Question: in my project I want to crop the ROI of an image. For this I create a map with the regions of interesst. Now I want to crop the area which has the most important pixels (black is not important, white is important).
Has someone an idea how to realize it? I think this is a maximazion problem
The red border in the image below is an example how I want to crop this image

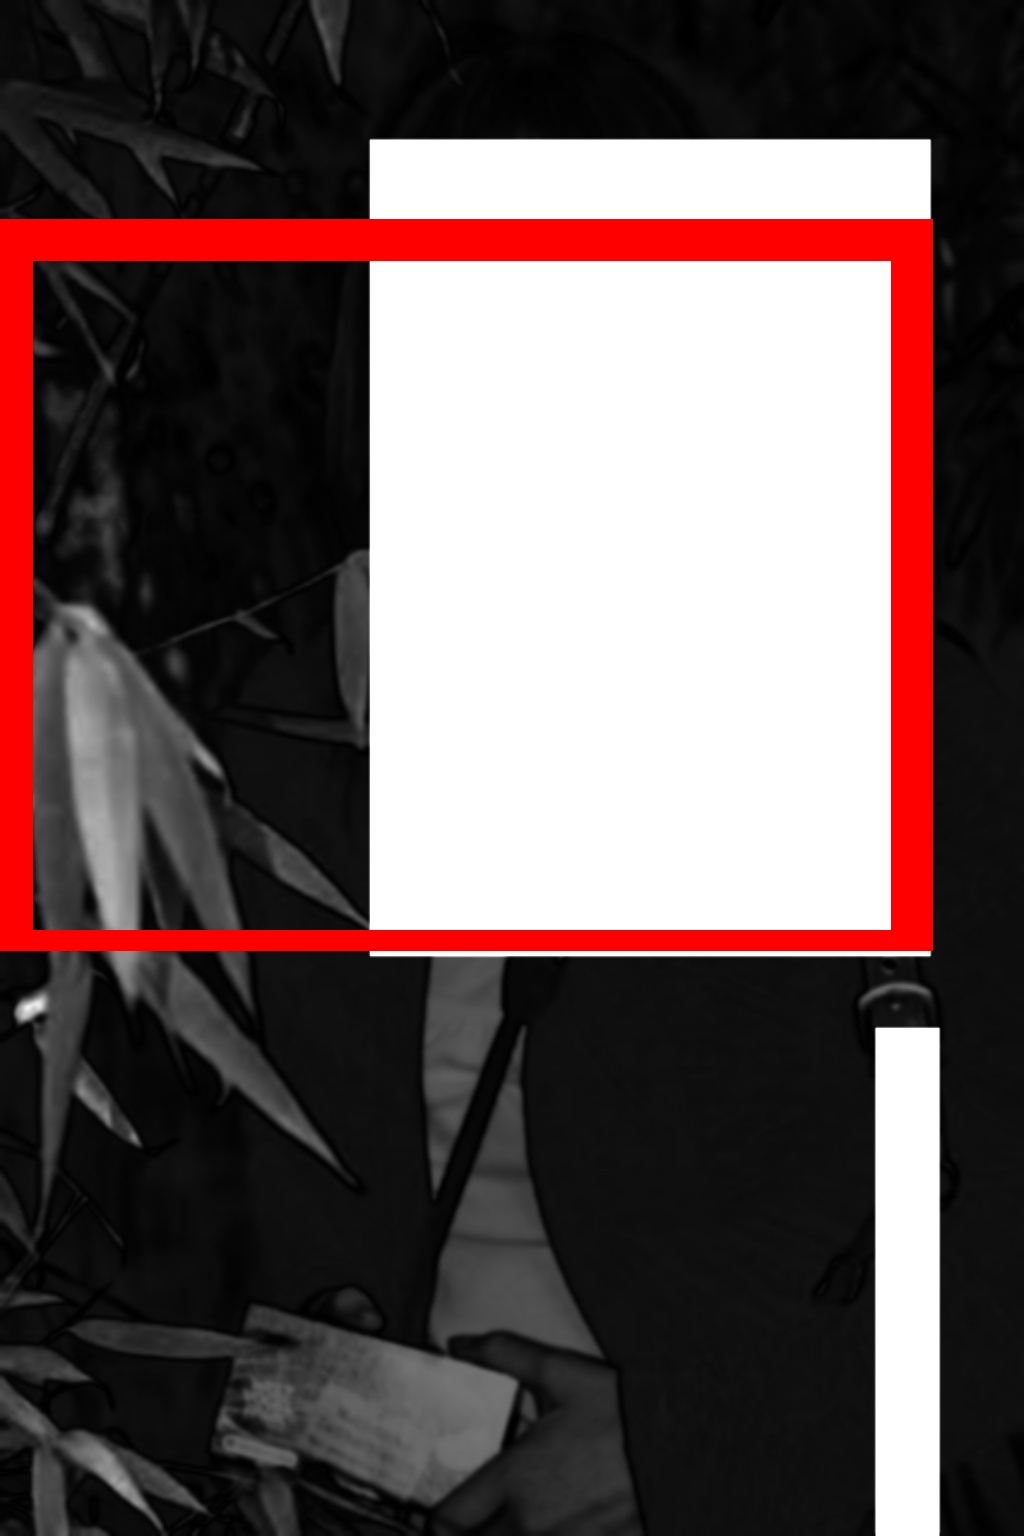
Answer: If I understood your question correctly, you have computed a value at every point in the image. These values suggests the "importance"/"interestingness"/"saliency" of each point. The matrix/image containing these values is the "map" you are referring to. Your goal is to get the bounding box for regions of interests (ROI) with high "importance" score.
The way I think you can go about segmenting the ROIs is to apply Graph Cut based segmentation computing a "score" at each pixel using your importance map. The result of the segmentation is a binary mask that masks the "important" pixels. Next, run OpenCV's <URL> to get the bounding boxes.
The good thing about using a Graph Cut based segmentation algorithm in this way is that it will join up fragmented components i.e. the resulting binary mask will tend not to have pockets of small holes even if your "importance" map is noisy.
One Graph Cut based segmentation algorithm already implemented in OpenCV is the GrabCut algorithm. A quick hack would be to apply it on your "importance" map to get the binary mask I mentioned above. A more sophisticated approach would be to build the foreground and background (color perhaps?) model using your "importance" map and passing it as input to the function. More details on GrabCut in OpenCV can be found here: <URL>
If you would like greater flexibility, you can hack your own graphcut based segmentation algorithm using the following MRF library. This library allows you to specify your custom objective function in computing the graph cut: <URL>
To use the MRF library, you will need to specify the "cost" at each point in your image indicating whether that point is "foreground" or "background". You can also think of this dichotomy as "important" or "not important" instead of "foreground" vs "background".
The MRF library's goal is to return you a label at each point such that total cost of assigning those labels is as small as possible. Hence, the game is to come up with a function to compute a small cost for points you consider important and large otherwise.
Specifically, the cost at each point is composed of 2 parts: 1) The data term/function and 2) The smoothness term/function. As mentioned earlier, the smaller the data term at each point, the more likely that point will be selected. If your "importance" score s_ij is in the range [0, 1], then a common way to compute your data term would be -log(s_ij).
The smoothness terms is a way to suggest whether 2 neighboring pixels p, q, should have the same label i.e. both "foreground", "background", or one "foreground" and the other "background". Similar to the data cost, you have to construct it such that the cost is small for neighbor pixels having similar "importance" score so that they will be assigned the same label. This term is responsible for "smoothing" the resulting mask so that you will not have pixels of low "importance" sprinkled within regions of high "importance" and vice versa. If there are such regions, OpenCV's findContours(...) function mentioned above will return contours for these regions, which can be filtered out perhaps by checking their size.
Details on functions to compute the cost can be found in the GrabCut paper: <URL>
This blog post provides a bit more detail (and code) on creating your own graphcut segmentation algorithm in OpenCV: <URL>
Another paper showing how to perform graph cut segmentation on grayscale images (your case), with better notations, and without the complicated image matting part (not implemented in OpenCV's version) in the GrabCut paper is this: <URL>
Hope this helps.